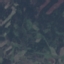
Label: HerbaceousVegetation